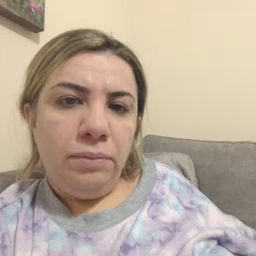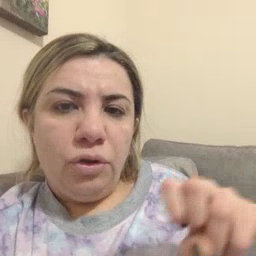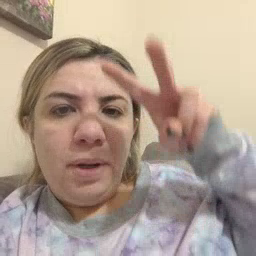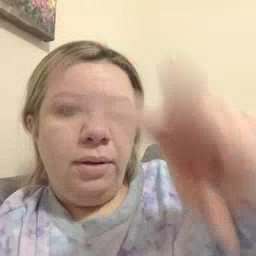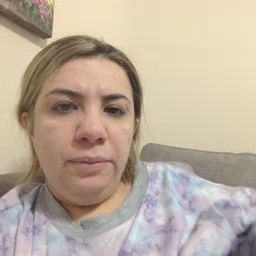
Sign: jump